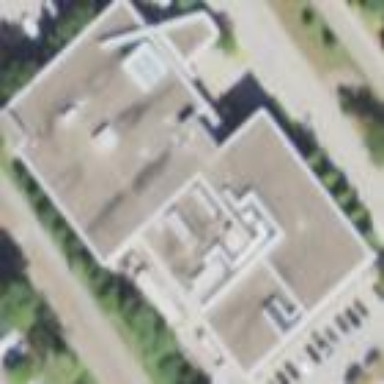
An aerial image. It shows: Commercial building.